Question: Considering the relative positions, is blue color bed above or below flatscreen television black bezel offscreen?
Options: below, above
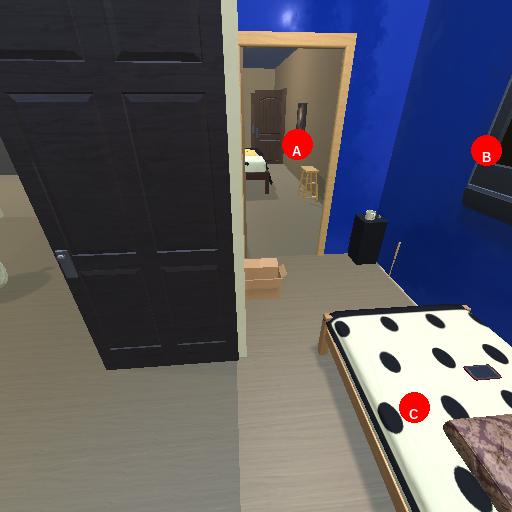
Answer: below